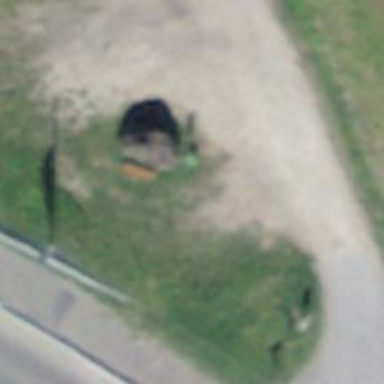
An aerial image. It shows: Bench.